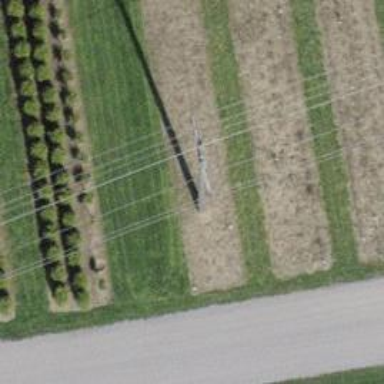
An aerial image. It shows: Power line in the image.